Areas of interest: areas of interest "Parking Lot"
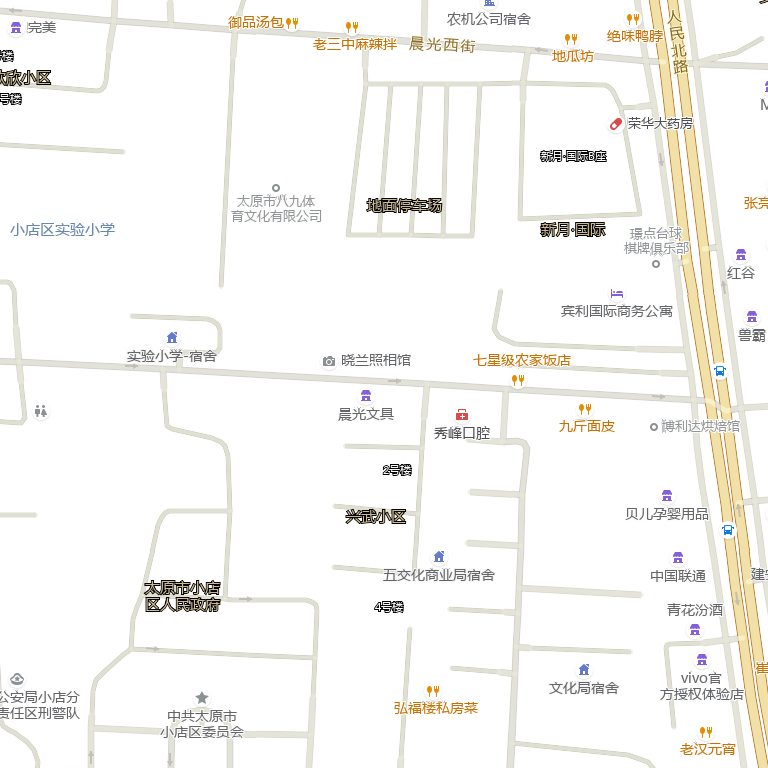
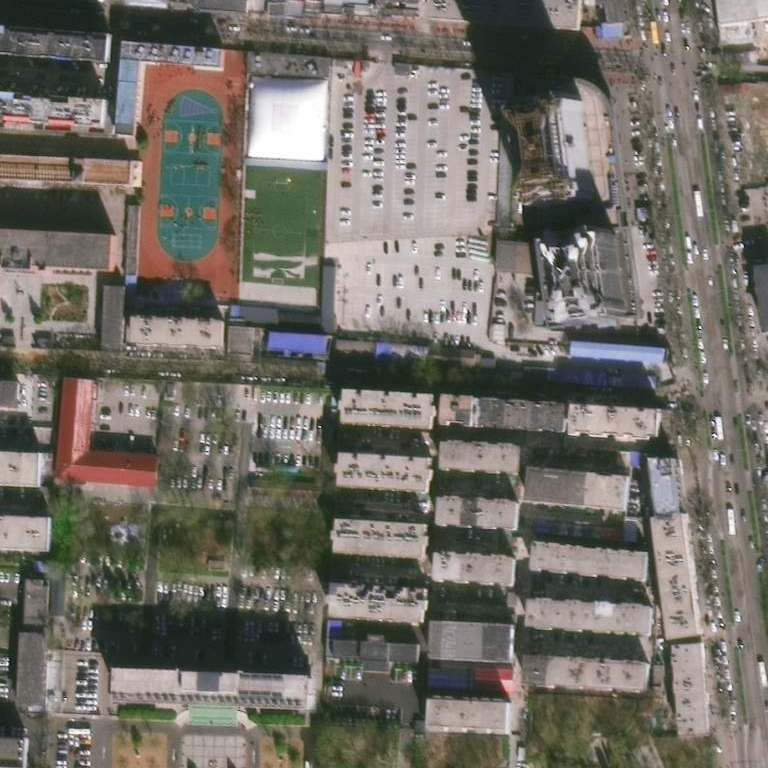